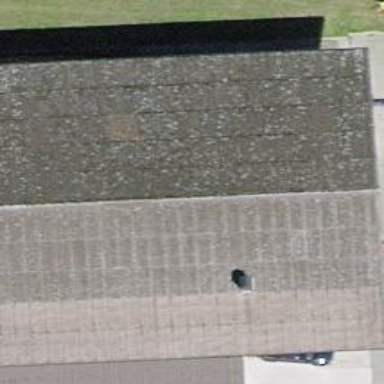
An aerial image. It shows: Gabled roof on farm auxiliary building.